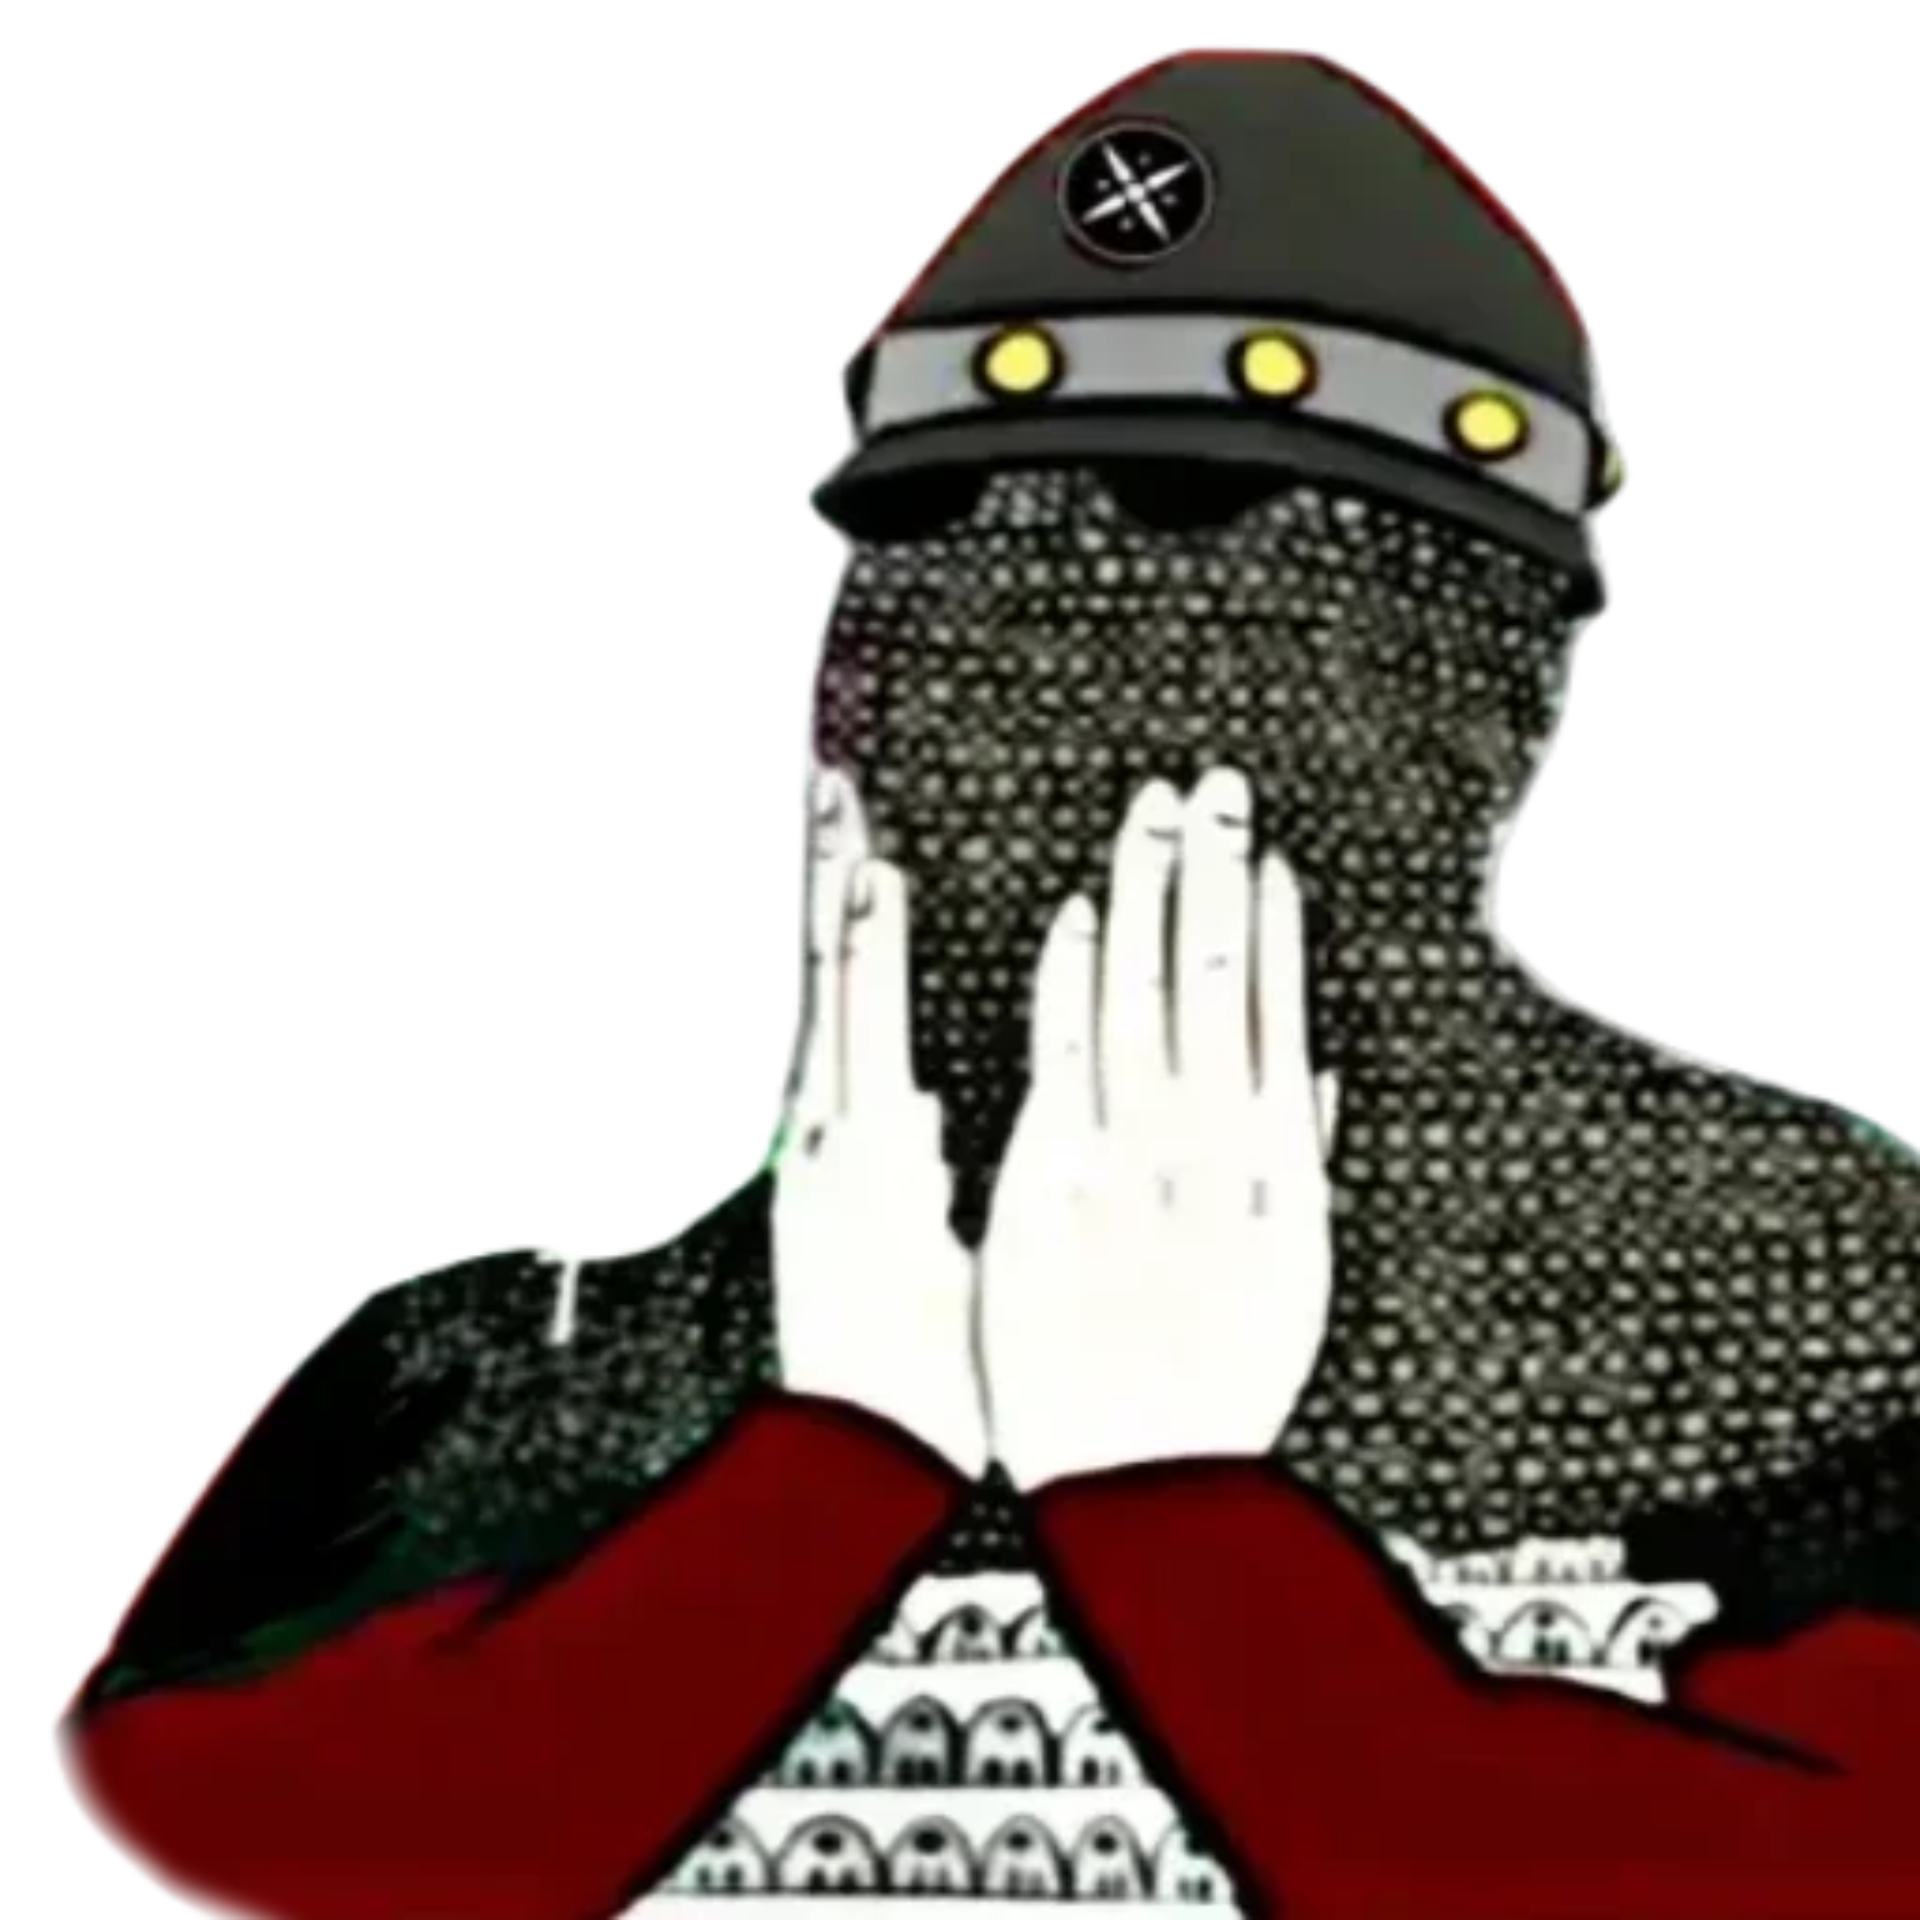
Label: 5_Feels_Good